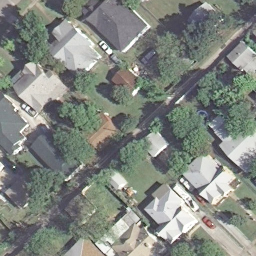
Label: residential